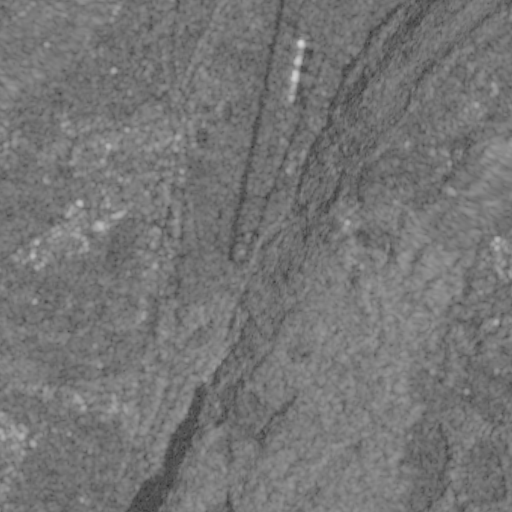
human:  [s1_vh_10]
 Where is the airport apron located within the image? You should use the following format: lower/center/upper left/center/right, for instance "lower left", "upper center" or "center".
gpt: The airport apron is located in the upper center of the image.
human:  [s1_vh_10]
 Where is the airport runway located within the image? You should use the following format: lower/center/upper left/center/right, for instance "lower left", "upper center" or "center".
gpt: The airport runway is located in the upper center of the image.
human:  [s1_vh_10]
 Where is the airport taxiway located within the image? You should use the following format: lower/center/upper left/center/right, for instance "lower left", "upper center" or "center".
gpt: The airport taxiway is located in the upper center of the image.
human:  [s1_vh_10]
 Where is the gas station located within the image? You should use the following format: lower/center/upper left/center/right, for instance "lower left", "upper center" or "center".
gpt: The gas station is located in the lower left of the image.
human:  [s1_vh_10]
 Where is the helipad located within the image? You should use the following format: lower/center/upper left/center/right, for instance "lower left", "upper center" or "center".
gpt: The helipad is located in the upper center of the image.
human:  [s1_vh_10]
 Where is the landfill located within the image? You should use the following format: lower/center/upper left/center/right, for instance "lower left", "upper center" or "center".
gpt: The landfill is located in the center right of the image.
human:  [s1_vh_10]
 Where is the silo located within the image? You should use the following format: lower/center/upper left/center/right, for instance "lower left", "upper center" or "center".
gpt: The silo is located in the upper center of the image.
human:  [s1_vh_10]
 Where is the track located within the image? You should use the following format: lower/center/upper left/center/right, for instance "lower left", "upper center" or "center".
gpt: The track is located in the lower left of the image.
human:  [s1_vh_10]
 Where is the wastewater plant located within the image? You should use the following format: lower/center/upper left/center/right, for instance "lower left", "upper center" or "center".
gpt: The wastewater plant is located in the upper center of the image.
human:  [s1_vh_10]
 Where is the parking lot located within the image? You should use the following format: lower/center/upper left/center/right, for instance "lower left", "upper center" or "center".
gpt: There is no parking lot in the image.

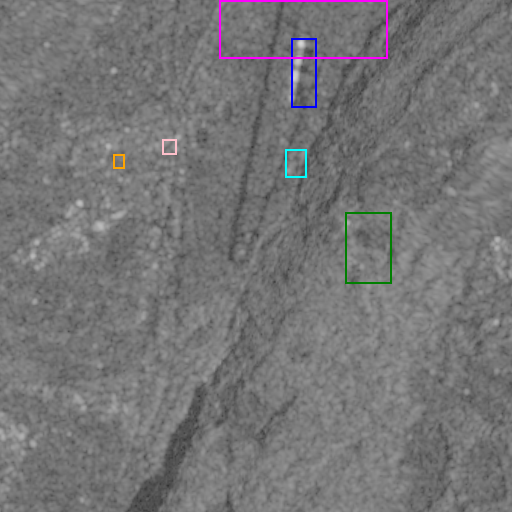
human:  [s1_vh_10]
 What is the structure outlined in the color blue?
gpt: The structure outlined in blue is an airport apron.
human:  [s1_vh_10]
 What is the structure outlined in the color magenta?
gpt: The structure outlined in magenta is a crop field.
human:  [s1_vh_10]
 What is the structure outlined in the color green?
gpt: The structure outlined in green is a landfill.
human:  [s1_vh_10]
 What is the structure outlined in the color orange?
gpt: The structure outlined in orange is a park.
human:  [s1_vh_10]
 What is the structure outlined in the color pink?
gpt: The structure outlined in pink is a parking lot.
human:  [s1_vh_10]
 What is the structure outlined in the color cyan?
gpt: The structure outlined in cyan is a wastewater plant.
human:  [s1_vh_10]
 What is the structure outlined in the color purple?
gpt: There is no purple outline.